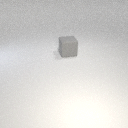
large gray rubber cube